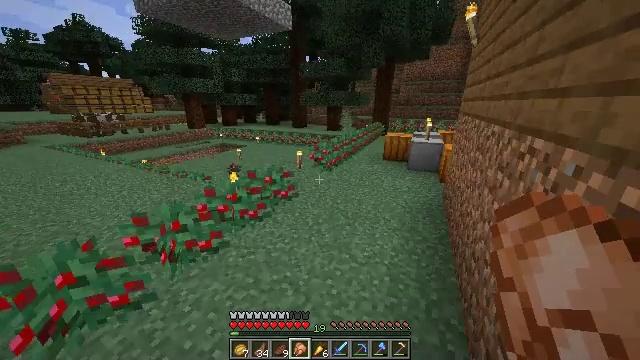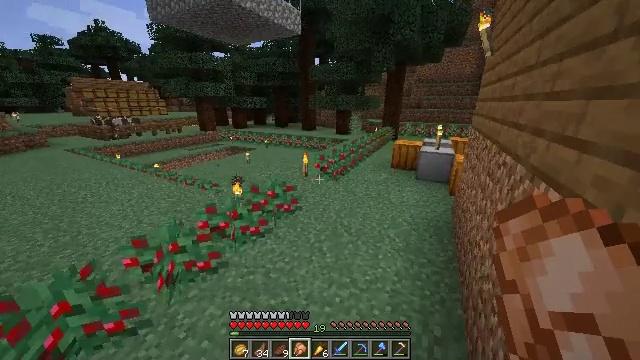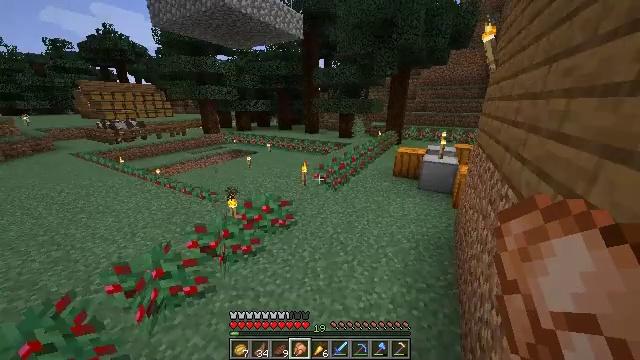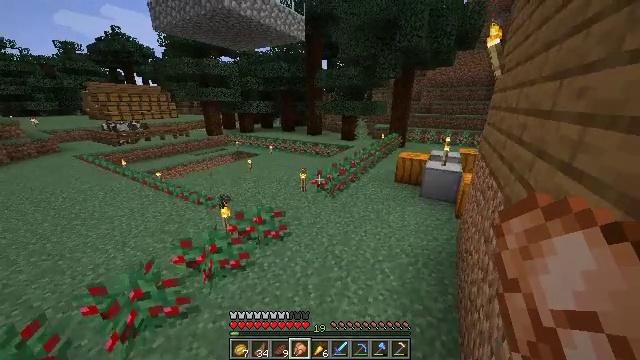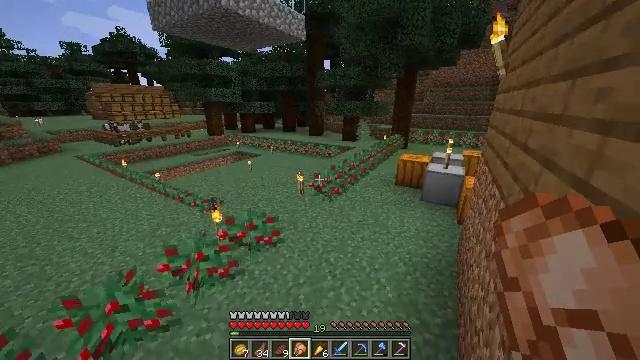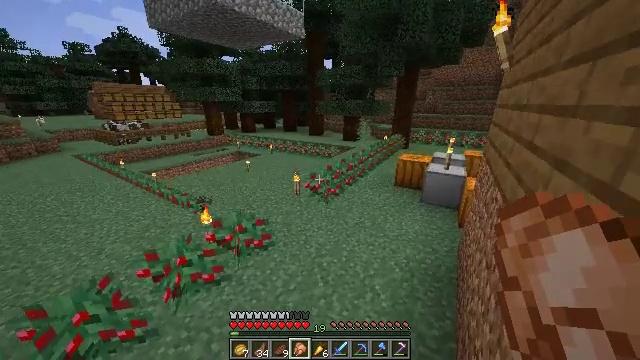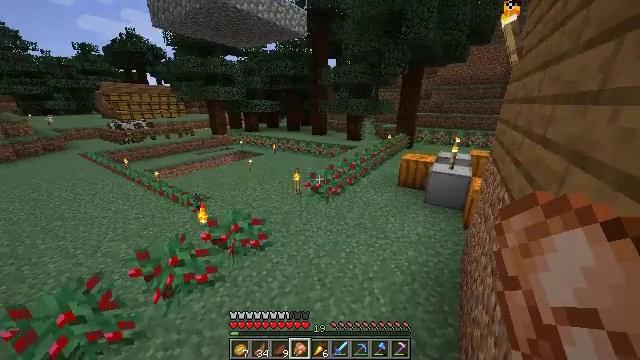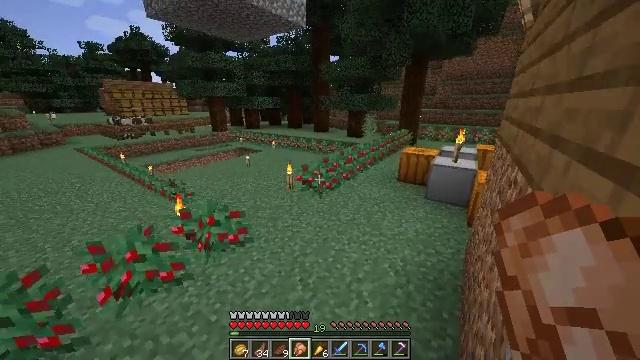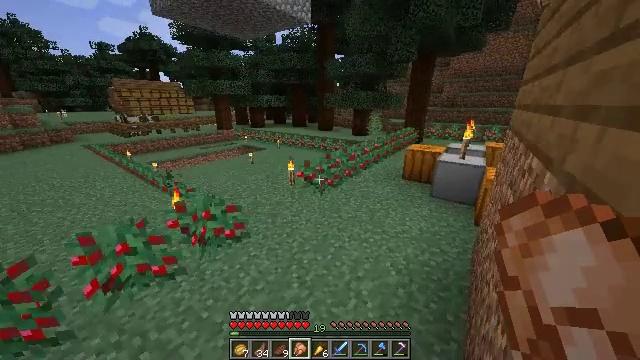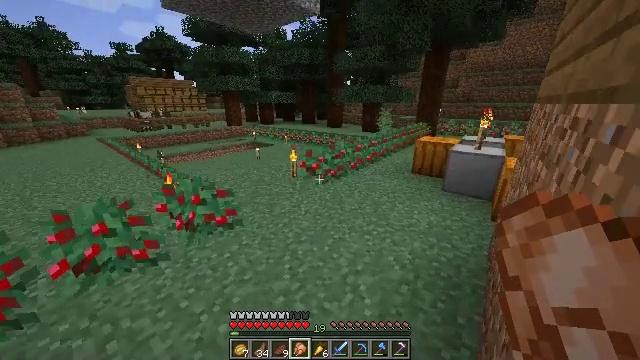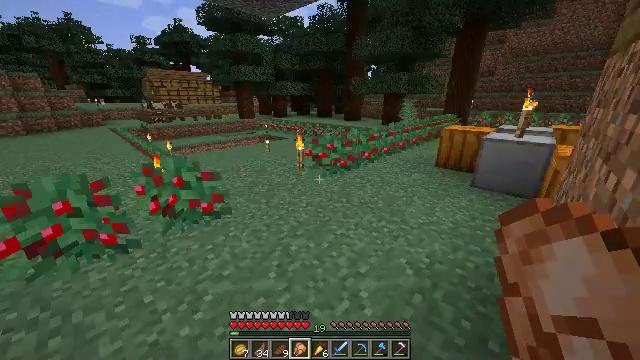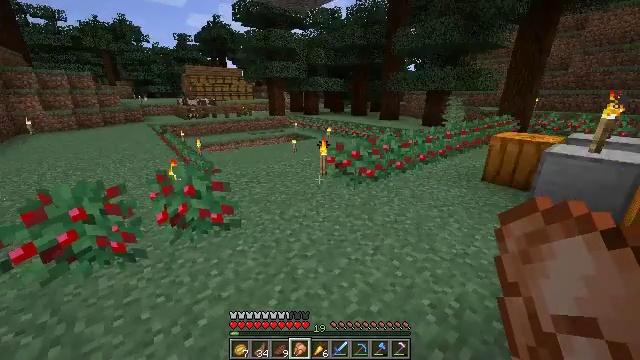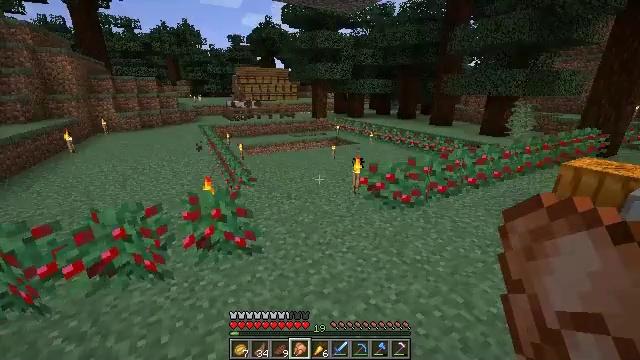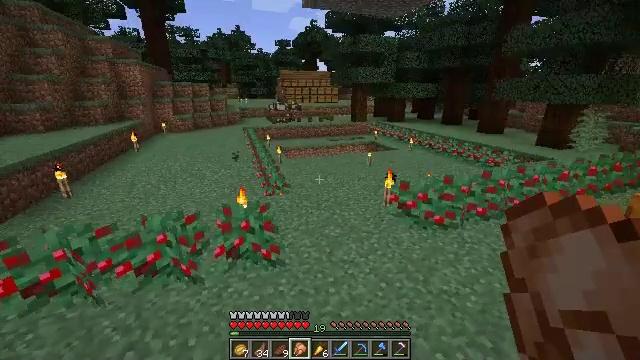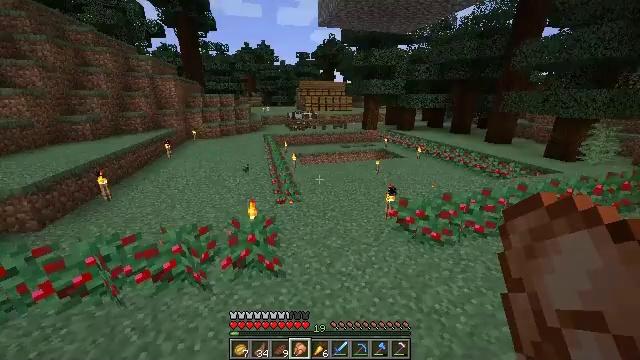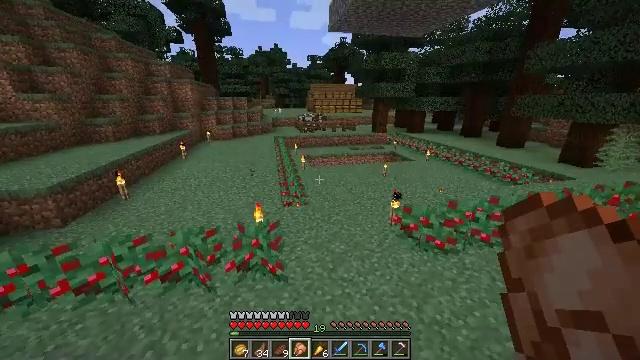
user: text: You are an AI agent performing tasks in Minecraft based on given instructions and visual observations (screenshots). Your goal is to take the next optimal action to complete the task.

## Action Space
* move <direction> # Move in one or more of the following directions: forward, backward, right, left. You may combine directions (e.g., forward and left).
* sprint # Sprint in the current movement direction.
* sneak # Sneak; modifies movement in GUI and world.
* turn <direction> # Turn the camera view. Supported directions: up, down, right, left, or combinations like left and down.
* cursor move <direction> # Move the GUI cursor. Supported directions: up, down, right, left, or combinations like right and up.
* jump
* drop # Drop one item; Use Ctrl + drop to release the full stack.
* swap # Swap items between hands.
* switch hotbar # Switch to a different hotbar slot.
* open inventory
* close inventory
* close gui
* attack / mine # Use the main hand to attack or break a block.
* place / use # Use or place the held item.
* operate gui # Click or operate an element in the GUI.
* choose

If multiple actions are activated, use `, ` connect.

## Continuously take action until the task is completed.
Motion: motion action
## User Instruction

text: Gather wheat by left-clicking on it.
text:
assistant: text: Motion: move forward and move right, sprint, turn left, jump
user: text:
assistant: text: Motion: move forward and move right, sprint, turn left, jump
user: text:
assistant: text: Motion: move forward and move right, sprint, turn left, jump
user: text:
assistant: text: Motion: move forward and move right, sprint, jump
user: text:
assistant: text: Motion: move forward and move right, sprint, jump
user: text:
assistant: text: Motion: move forward and move right, sprint, turn left, jump
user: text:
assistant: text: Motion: move forward and move right, sprint, turn left, jump
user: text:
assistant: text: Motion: move forward and move right, sprint, turn left, jump
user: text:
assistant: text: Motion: move forward and move right, sprint, turn left, jump
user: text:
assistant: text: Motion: move forward and move right, sprint, turn left, jump
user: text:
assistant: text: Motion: move forward and move right, sprint, turn left, jump
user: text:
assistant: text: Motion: move forward and move right, sprint, turn left, jump
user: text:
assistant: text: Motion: move forward and move right, sprint, turn left, jump
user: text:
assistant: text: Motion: move forward, sprint, turn left, jump
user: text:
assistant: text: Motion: move forward, sprint, turn left
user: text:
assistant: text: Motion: move forward, turn left
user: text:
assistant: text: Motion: move forward, turn left
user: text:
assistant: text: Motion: move forward, turn left
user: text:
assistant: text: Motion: move forward, turn left
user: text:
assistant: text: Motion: move forward, turn left
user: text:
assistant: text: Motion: move forward, turn left
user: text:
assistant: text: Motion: move forward, turn left
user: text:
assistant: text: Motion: move forward, turn left
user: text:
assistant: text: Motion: move forward, turn left
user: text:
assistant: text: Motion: move forward
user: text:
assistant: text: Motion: move forward
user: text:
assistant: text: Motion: move forward, turn right
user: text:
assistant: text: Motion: move forward, turn right
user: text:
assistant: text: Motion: move forward and move right
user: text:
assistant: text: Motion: move forward and move right